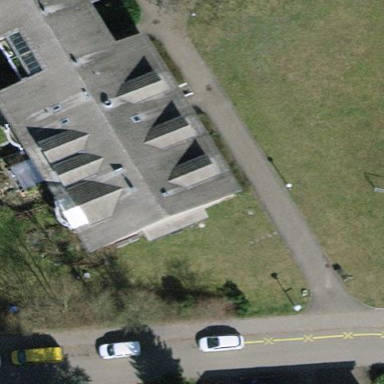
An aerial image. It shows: Building with tile roof.